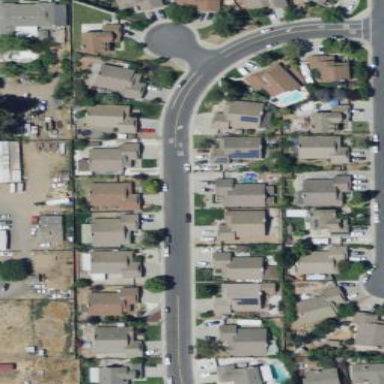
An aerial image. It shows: Residential area consisting of single-family homes.